Question: I have a report, in report builder, where I am getting duplicate rows based on the reference number.
In the below example, is there anyway that I can remove any reference number that is longer than 9 digits using an expression, I've looked into using LEN but cant seem to make it work for me! I am very new to SQL and report builder.

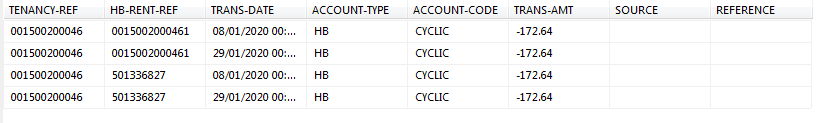
Answer: You can use a Filter on either the Dataset or the object (table, chart...).
The Filter Expression would be the LEN of you field - '=LEN(Fields!HB-RENT-REF.Value)'
The Type would be 'Integer'.
The Operator would be '<='.
And the Value would be 9.
This would only allow records with a HB-RENT-REF field length of 9 or less.
<URL>
<URL>